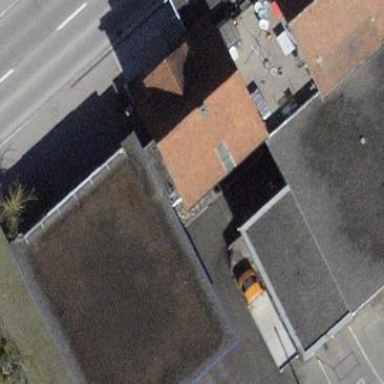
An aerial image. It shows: Building with tiled roof.